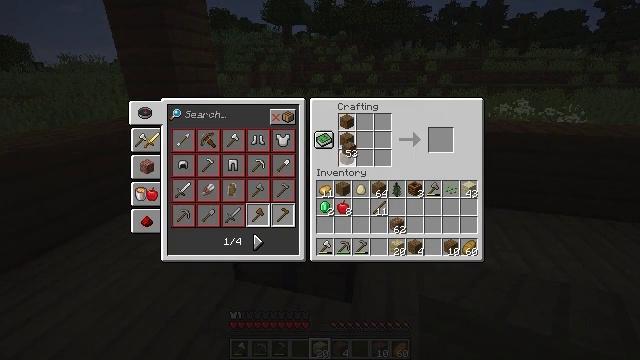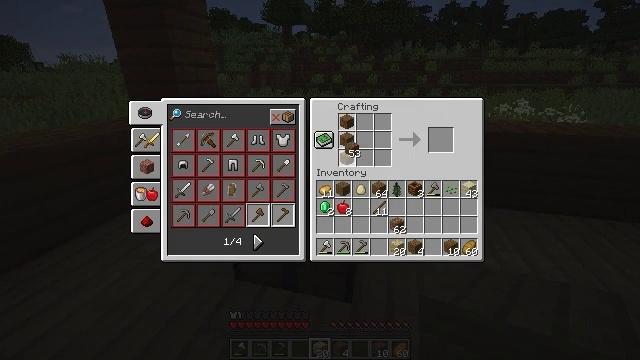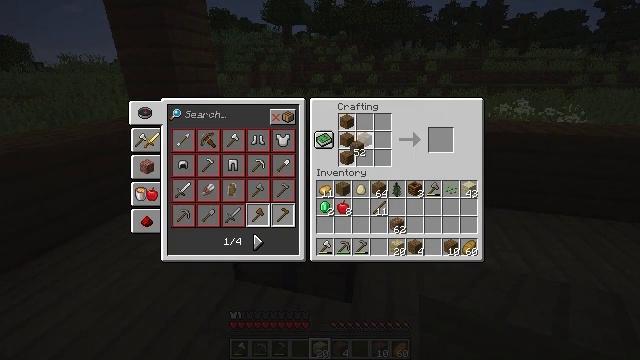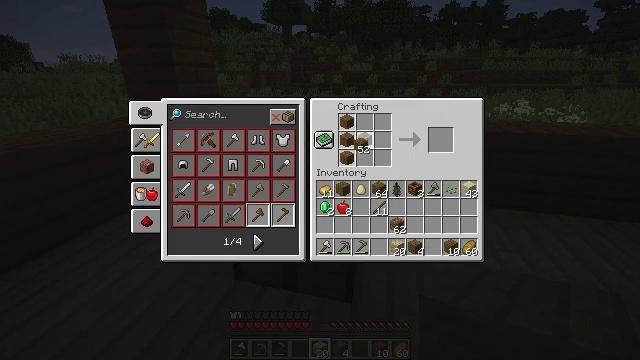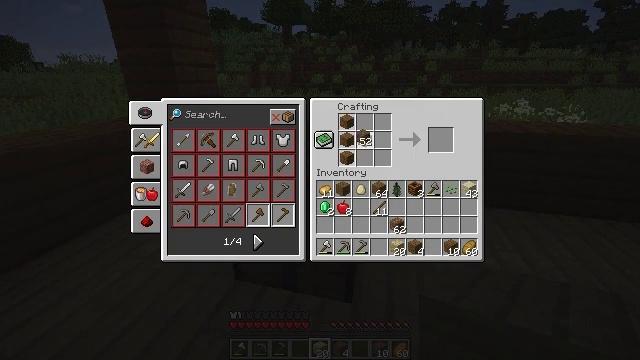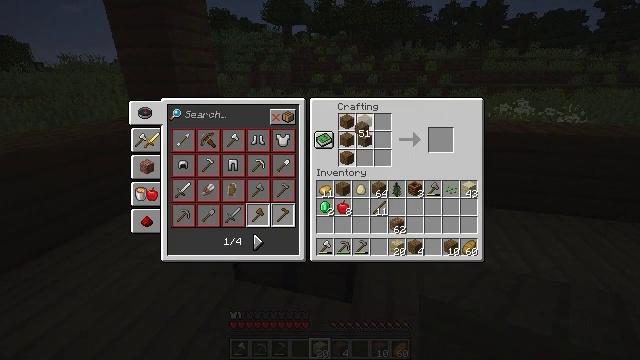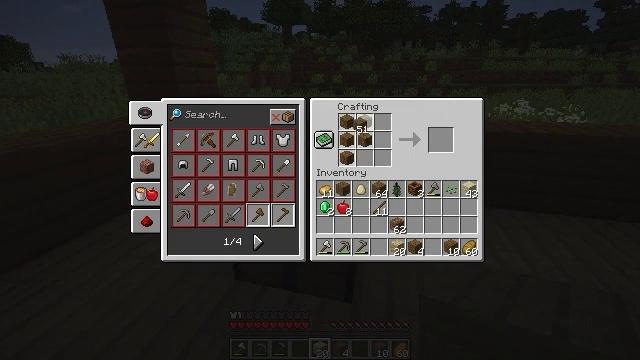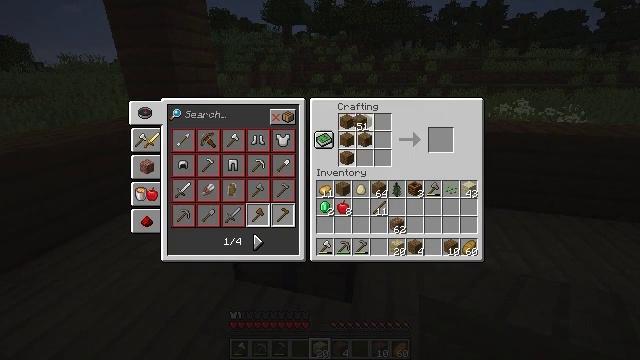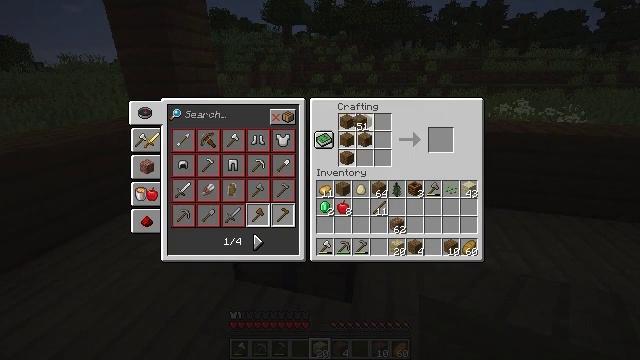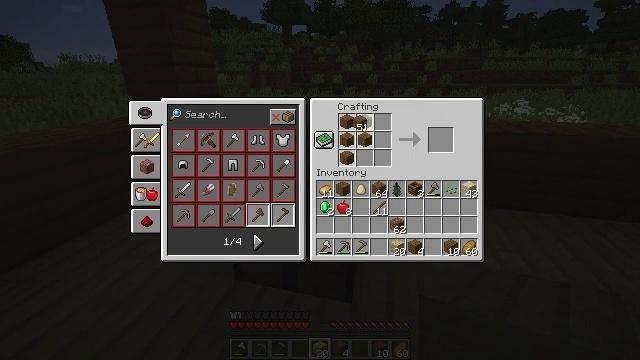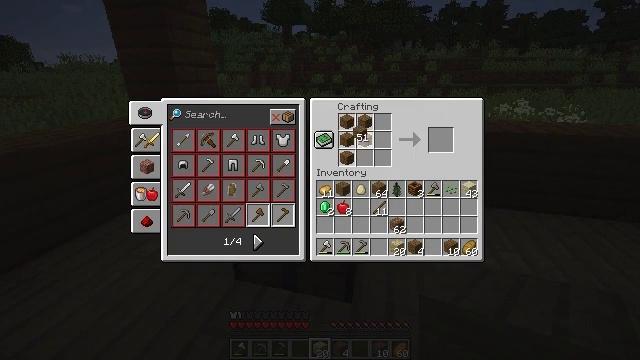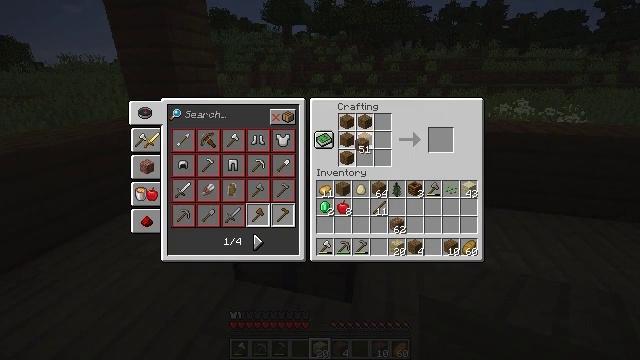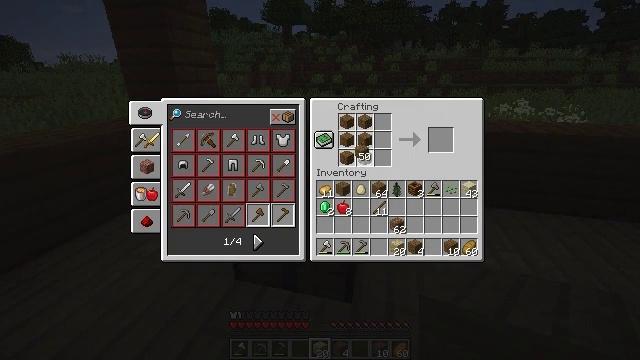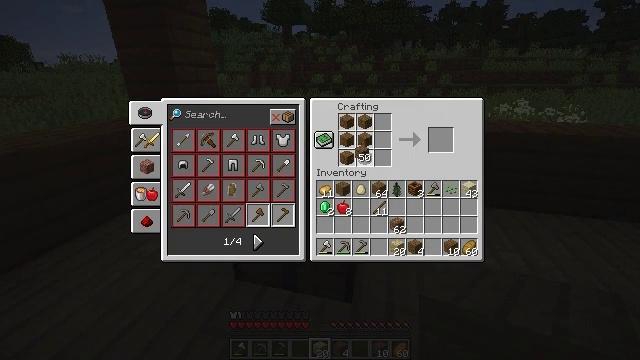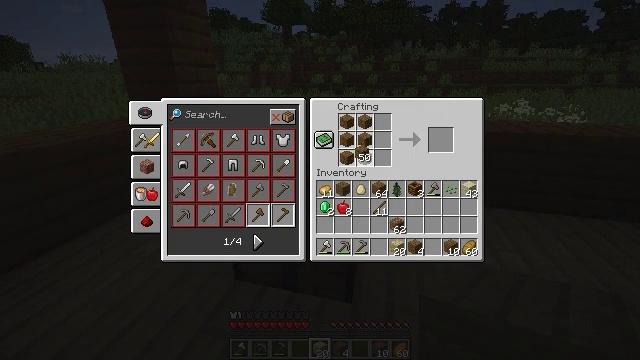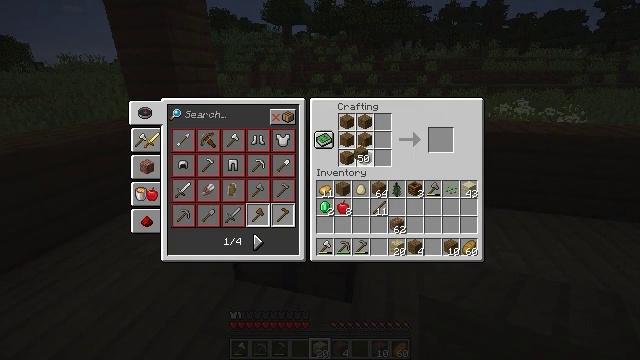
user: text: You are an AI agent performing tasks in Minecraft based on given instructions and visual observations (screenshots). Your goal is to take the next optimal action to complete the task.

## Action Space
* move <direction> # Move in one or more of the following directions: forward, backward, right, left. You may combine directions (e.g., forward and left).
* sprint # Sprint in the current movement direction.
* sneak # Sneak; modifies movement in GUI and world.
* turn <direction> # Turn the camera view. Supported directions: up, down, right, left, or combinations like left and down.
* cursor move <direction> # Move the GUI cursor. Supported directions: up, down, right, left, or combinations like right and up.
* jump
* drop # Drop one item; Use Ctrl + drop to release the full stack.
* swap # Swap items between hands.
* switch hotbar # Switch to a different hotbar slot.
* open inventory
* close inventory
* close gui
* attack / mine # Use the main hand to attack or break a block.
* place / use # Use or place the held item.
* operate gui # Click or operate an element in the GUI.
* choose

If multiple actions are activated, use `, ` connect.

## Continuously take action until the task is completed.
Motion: motion action
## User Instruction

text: Use birch planks to craft a birch door.
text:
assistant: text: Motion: choose
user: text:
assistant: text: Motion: choose
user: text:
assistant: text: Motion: choose
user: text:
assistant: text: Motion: cursor move up, choose
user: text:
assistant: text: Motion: cursor move up, choose
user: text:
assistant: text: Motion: choose
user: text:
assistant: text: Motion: choose
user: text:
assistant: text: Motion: choose
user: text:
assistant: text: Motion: choose
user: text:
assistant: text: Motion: cursor move down, choose
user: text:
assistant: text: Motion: cursor move down, choose
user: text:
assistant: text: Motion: cursor move down, choose
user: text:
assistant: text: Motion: choose
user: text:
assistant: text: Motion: choose
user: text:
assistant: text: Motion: choose
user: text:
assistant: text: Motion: choose
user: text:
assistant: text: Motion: cursor move right and down
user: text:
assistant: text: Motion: cursor move right and down
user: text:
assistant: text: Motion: cursor move right and down
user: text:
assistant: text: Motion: cursor move down
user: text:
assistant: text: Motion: cursor move down
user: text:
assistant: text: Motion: no_op
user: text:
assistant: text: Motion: no_op
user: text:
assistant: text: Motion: no_op
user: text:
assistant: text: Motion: operate gui
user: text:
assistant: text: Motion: operate gui
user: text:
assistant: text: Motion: operate gui
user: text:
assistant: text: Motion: cursor move up
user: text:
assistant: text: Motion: cursor move up
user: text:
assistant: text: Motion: cursor move up